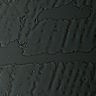
Metastatic tissue present: no